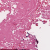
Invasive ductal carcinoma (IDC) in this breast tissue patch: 0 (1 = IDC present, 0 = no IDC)